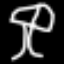
Label: mushroom